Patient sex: M
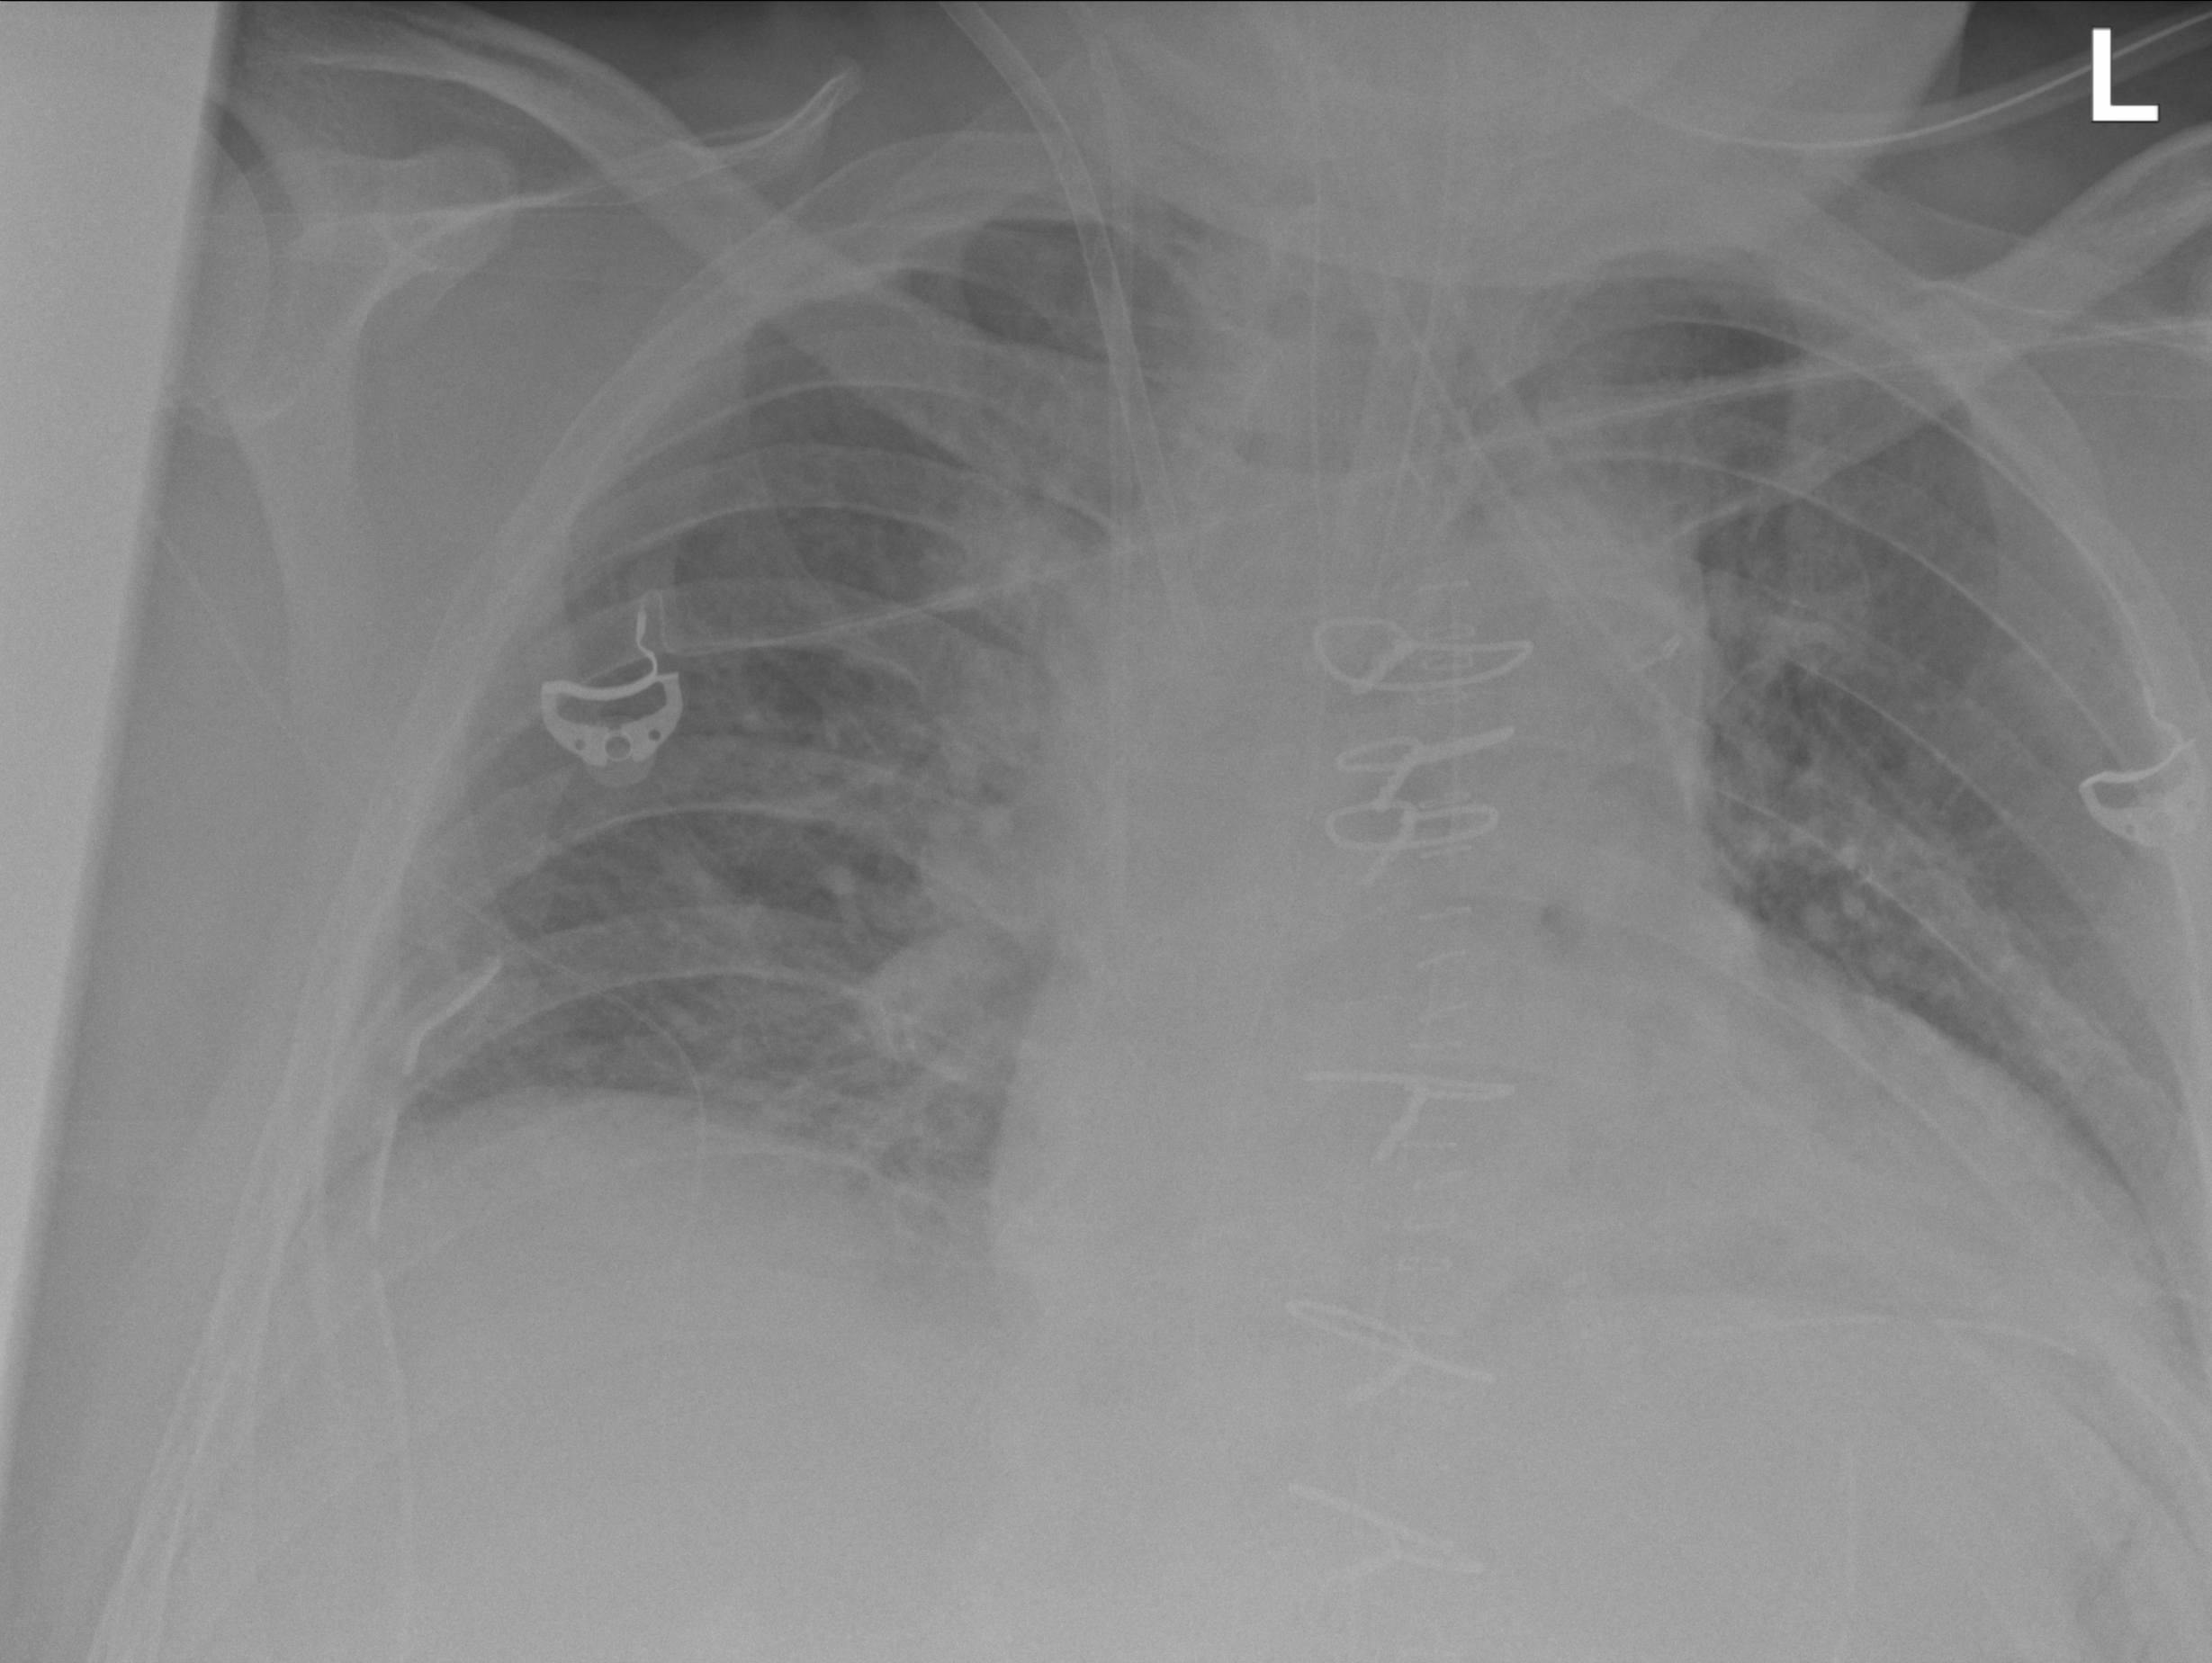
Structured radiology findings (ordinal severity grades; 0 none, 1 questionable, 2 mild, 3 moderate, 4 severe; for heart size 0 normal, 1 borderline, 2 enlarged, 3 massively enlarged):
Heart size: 1
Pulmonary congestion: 2
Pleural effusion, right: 0
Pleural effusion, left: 0
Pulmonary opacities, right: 2
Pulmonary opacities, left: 2
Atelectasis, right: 2
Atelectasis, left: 2